Current action and preconditions to check: trajectory_clear

Your task: For each precondition in the list above, predict whether it will hold at this action.

Consider the current scene as observed from the mobile robot's camera, and analyze the predicted future states of all dynamic agents (e.g., people, animals, vehicles, or any moving entities) within the NEXT SECOND.

IMPORTANT: Only answer "very likely" if you are absolutely certain—based on strong, clear evidence—that a dynamic agent will violate the precondition in the predicted future state. Do NOT answer "very likely" for unlikely, ambiguous, or low-probability risks.

Ask yourself for each precondition: Is there a high probability, with clear and convincing evidence, that the predicted future states of any dynamic agent will interfere with the predicted future state of the currently executing action within the NEXT SECOND, causing that precondition to fail?

Assess the risk level based on these predictions. Use "likely" or "very likely" if motions create a clear risk of interference.

Use "neutral" or "improbable" if agents are nearby but their predicted paths are clearly diverging or non-conflicting.

Failure Risk Categories: "very improbable", "improbable", "neutral", "likely", "very likely"

Answer Format: Output ONLY the probability_of_failure value from these categories: "very improbable", "improbable", "neutral", "likely", "very likely"

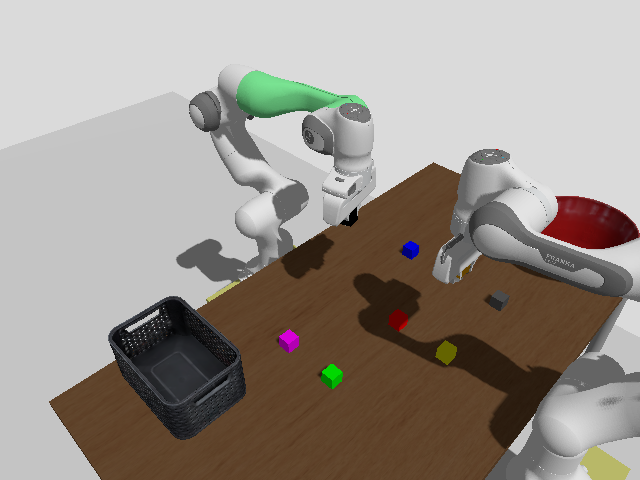

Answer: very improbable